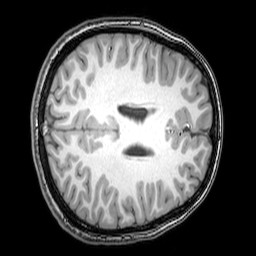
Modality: T1w
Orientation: axial
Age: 25
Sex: female
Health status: healthy
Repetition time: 0.081 s
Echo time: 0.037 s